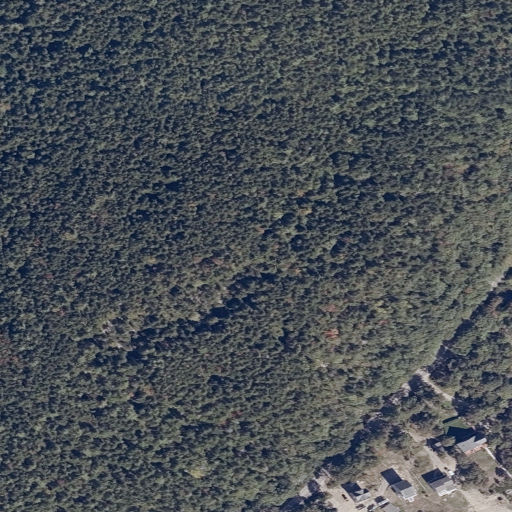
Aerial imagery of mountain in Maine named Sabino Hill containing evergreen forest, open development, medium intensity development, low intensity development, high intensity development, grassland, and barren land